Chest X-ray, AP view. Patient: 69 years old, sex F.
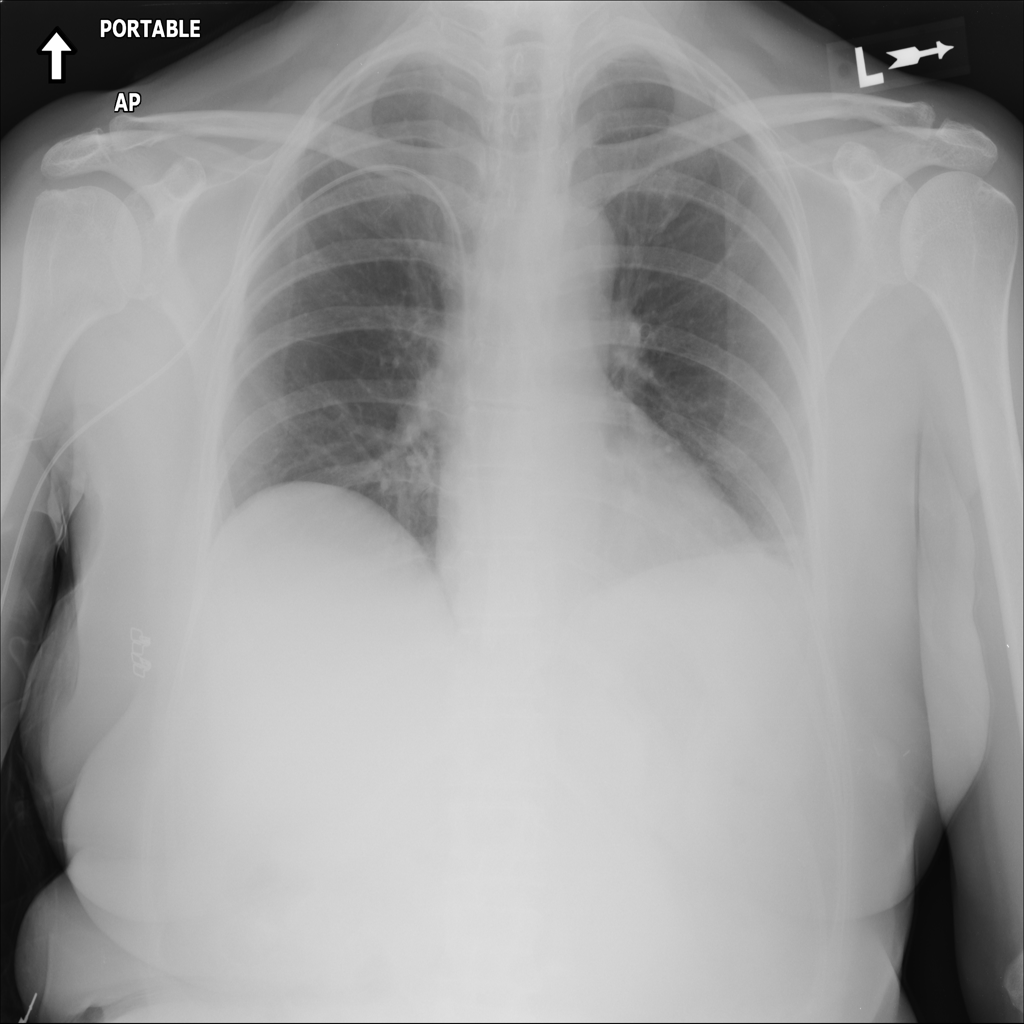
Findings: No Finding